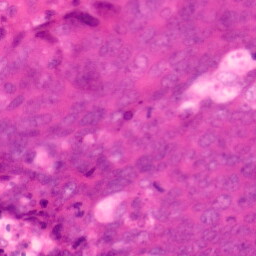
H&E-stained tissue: Colon